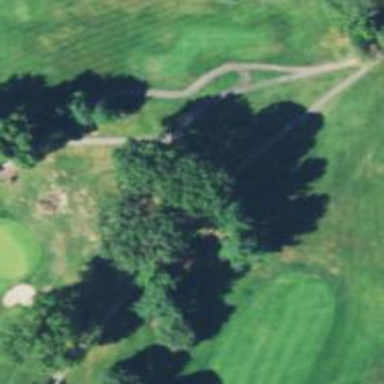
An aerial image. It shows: Path for both roads and golfers.